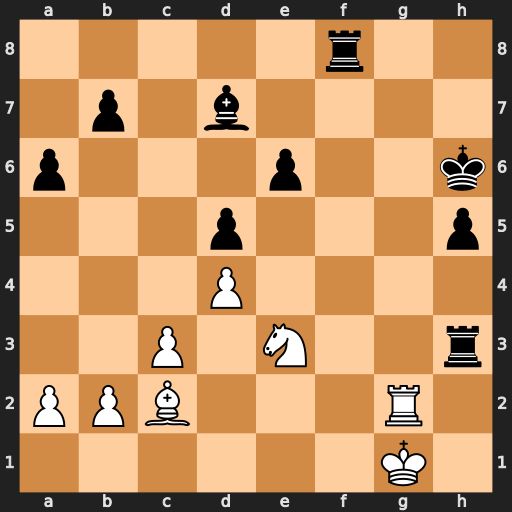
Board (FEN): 5r2/1p1b4/p3p2k/3p3p/3P4/2P1N2r/PPB3R1/6K1
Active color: w
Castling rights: -
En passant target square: -
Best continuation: Rg6+ Kh7 Rg3+